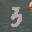
Label: 3